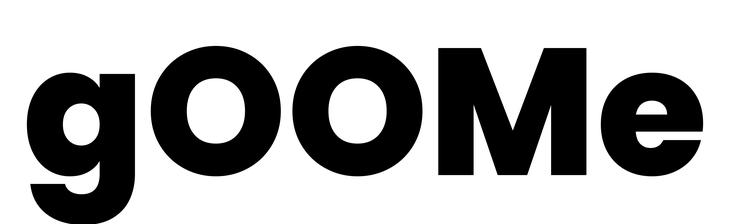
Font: Poppins-ExtraBold